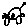
Label: car